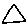
Label: triangle